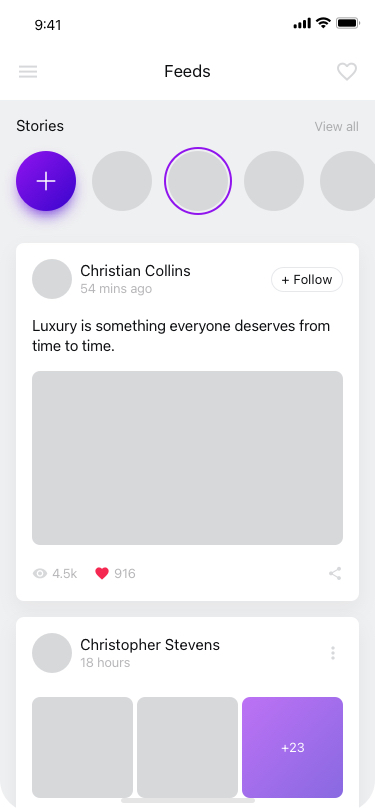
Text in this UI design:
+ Follow
4.5k
916
Luxury is something everyone deserves from time to time.
Christian Collins
54 mins ago
Stories
View all
+23
Christopher Stevens
18 hours
Feeds